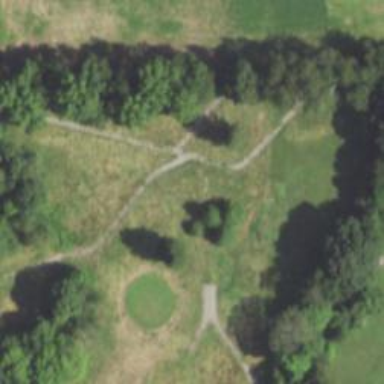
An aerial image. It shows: Path designed for golf carts.